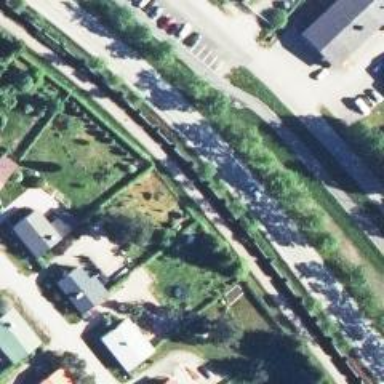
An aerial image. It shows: Cycleway.